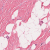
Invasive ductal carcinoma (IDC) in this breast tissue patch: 0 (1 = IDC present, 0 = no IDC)